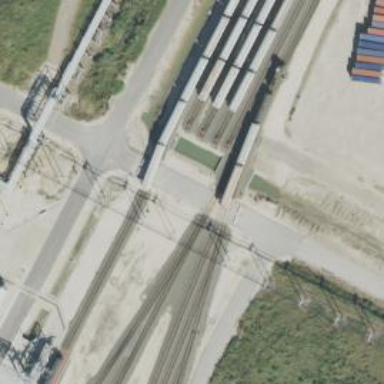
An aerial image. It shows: Rail spur service.